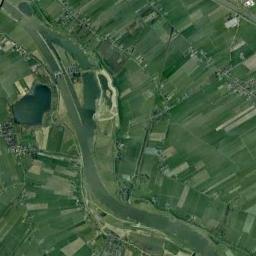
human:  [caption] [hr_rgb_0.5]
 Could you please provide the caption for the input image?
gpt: Many trees are around the river .

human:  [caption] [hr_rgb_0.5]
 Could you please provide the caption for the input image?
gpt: The river goes through green farmland .

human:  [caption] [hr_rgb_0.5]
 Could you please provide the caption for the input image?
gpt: The green river goes through the farmland and some lakes are next to the river .

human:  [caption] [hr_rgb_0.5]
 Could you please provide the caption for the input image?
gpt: A curvy, Light green river with lakes next to it, Green and tawny fields on both sides, And large buildings .

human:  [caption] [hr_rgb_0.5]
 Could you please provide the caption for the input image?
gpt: There are many green farmlands around the river .